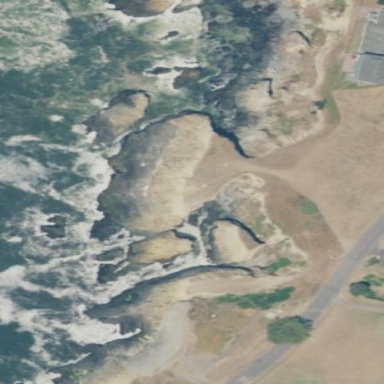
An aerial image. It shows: Natural rock reef.